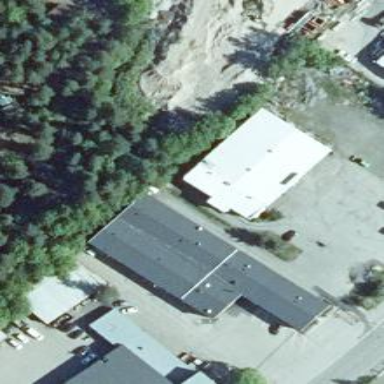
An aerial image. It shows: Industrial building.